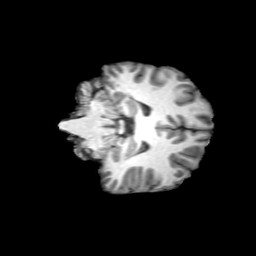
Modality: T1w
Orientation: coronal
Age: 27
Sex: female
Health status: healthy